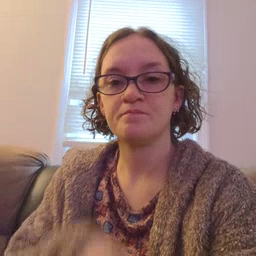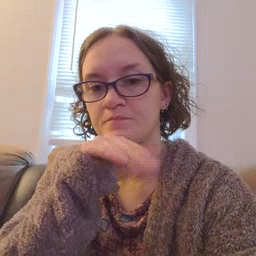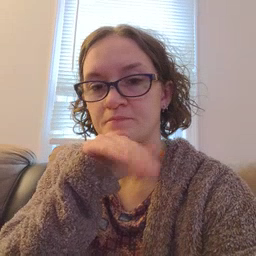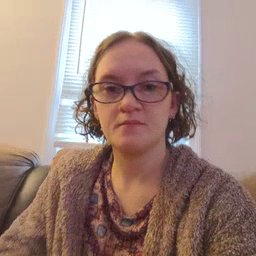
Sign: pig